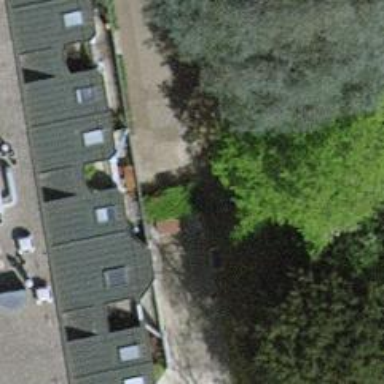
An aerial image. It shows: Paved footway.